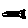
Label: fish